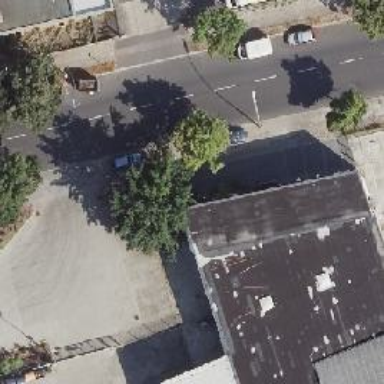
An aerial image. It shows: Broadleaved deciduous tree with parking obstacle.